Question: I am trying to setup the CodeDeploy service with one of my ec2 instances. On the form to do this, everything works properly until I reach the "Service Role" section.
This field does not display any possible ARNs.
This is what I see:

I created an IAM user and gave them Admin privileges and pasted their ARN into this field and got the error message
> Cannot assume role provided.
Does anyone know the reason this is happening?
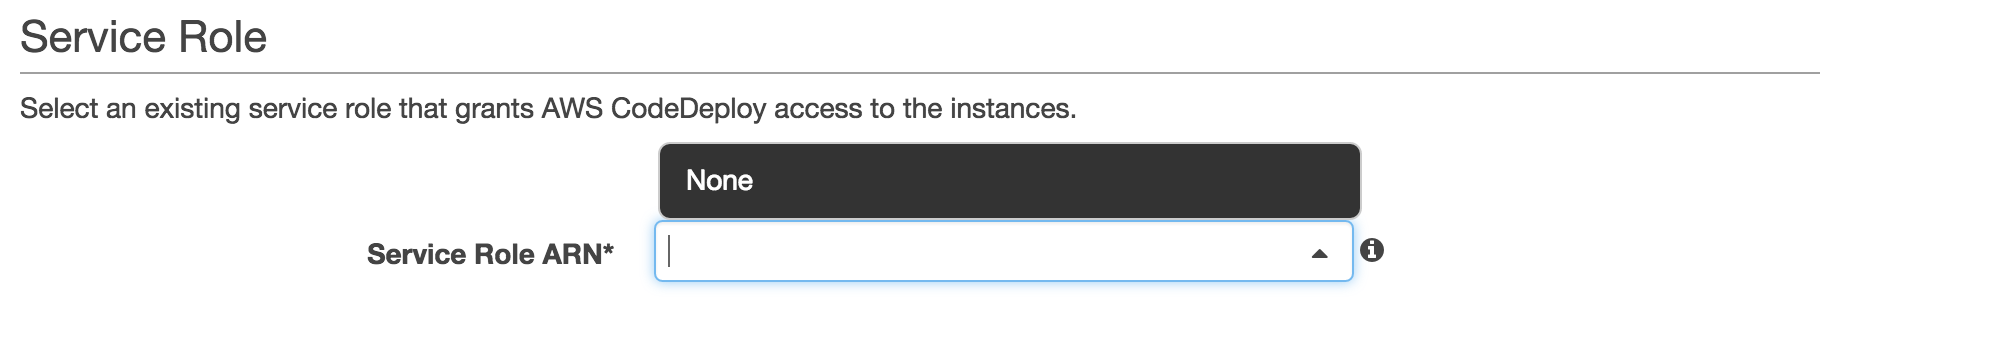
Answer: You skipped step 3 in the Getting Started guide: <URL>.